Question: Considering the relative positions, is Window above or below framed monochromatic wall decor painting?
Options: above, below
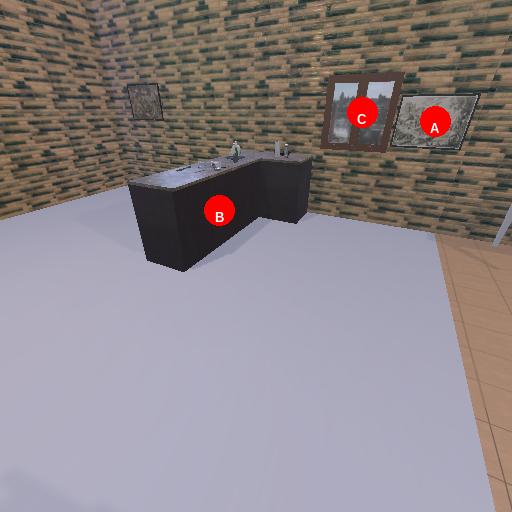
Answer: above